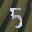
Label: 5